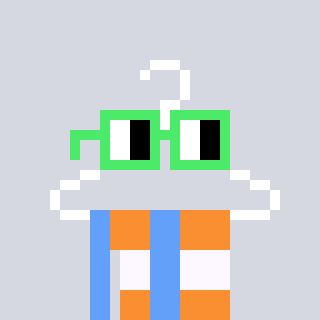
a pixel art character with square light green glasses, a hanger-shaped head and a blue-colored body on a cool background